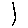
Label: line